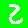
Digit: 2